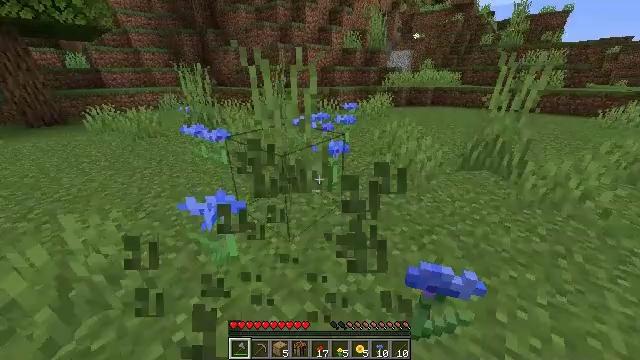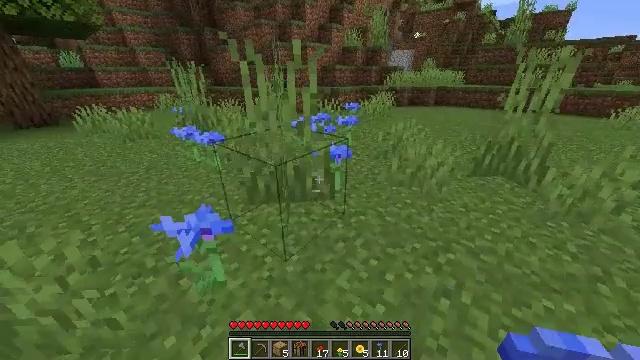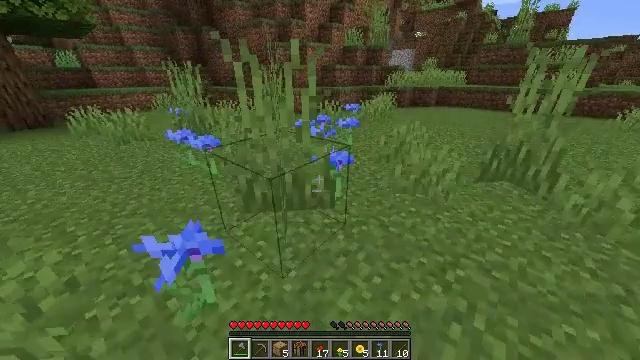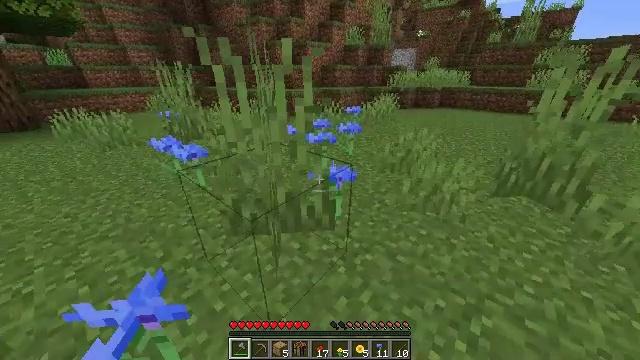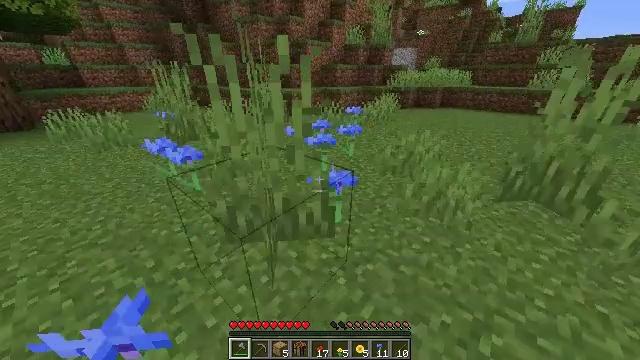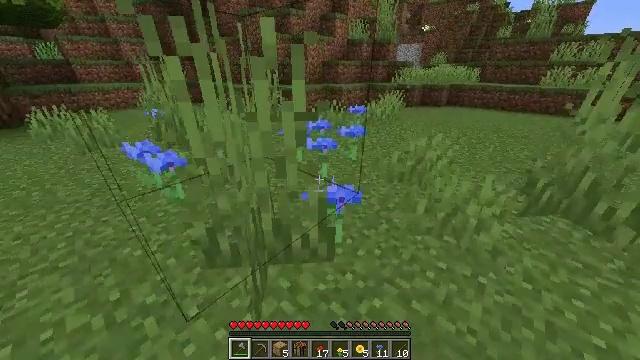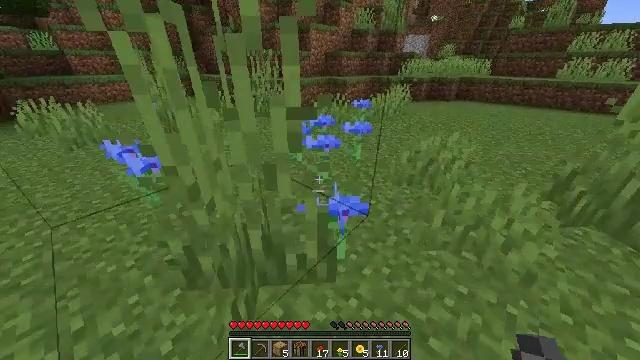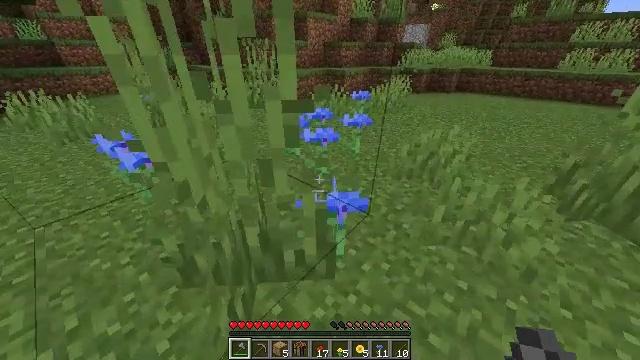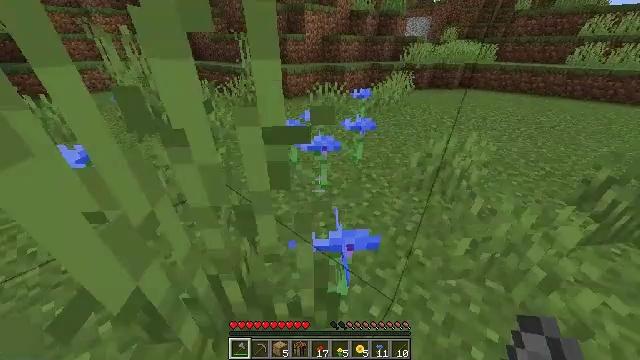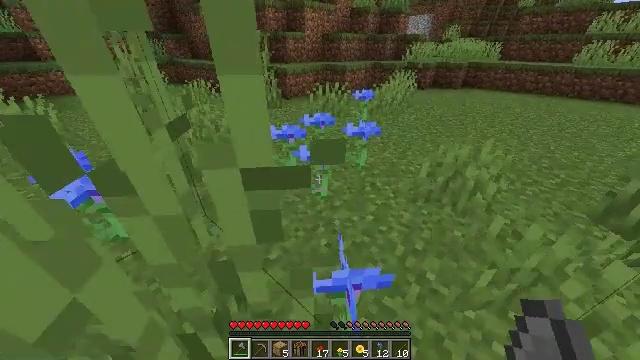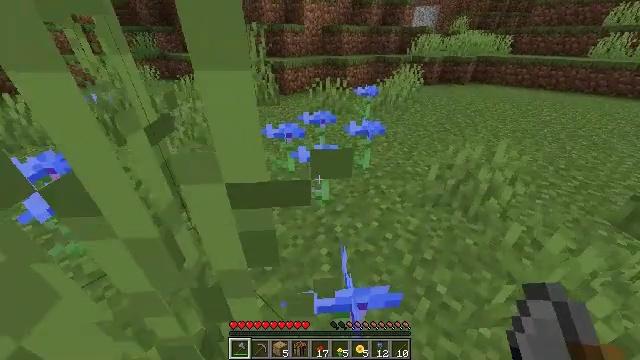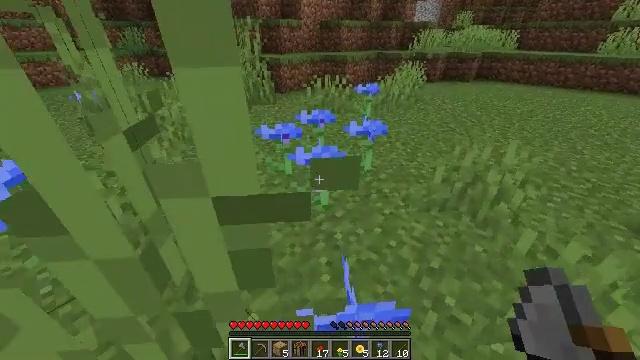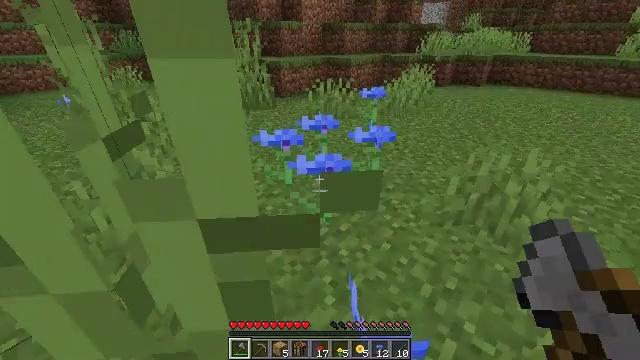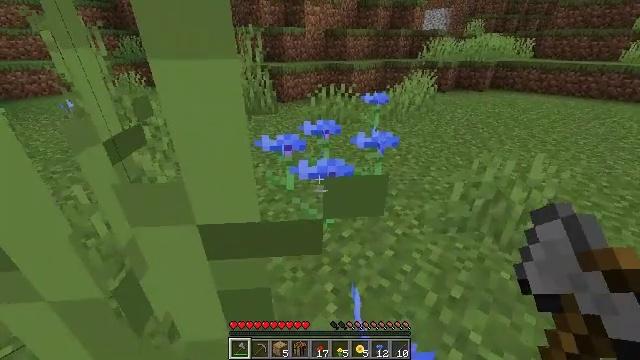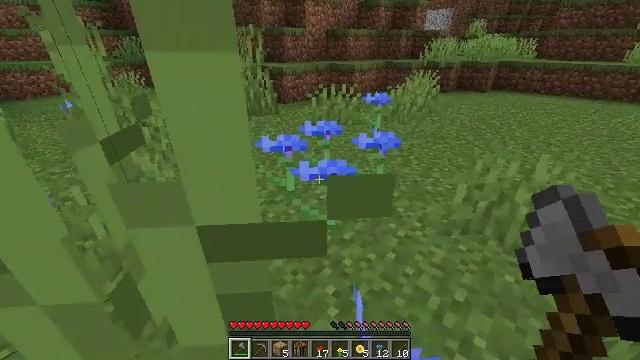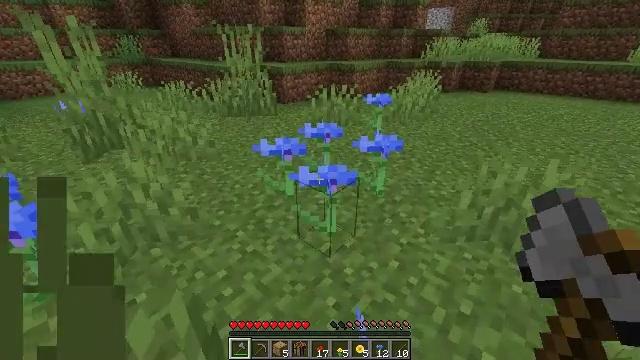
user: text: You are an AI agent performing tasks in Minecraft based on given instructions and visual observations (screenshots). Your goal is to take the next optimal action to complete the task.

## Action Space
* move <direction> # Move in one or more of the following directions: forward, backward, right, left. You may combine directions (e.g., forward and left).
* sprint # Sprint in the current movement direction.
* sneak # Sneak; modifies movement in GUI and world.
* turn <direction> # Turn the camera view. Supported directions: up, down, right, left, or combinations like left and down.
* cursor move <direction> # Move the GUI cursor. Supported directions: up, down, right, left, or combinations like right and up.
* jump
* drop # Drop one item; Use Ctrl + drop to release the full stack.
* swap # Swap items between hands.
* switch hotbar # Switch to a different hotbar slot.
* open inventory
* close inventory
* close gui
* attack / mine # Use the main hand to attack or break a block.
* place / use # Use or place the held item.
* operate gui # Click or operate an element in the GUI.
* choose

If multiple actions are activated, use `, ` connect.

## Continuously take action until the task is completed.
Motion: motion action
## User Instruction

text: Clear away tall grass.
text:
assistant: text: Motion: move forward
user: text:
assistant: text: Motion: move forward
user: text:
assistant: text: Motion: move forward
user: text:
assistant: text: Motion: move forward
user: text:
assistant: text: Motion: move forward
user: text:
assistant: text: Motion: move forward, turn down
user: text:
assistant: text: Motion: move forward, turn down
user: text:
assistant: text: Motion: move forward
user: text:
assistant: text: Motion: no_op
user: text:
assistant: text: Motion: no_op
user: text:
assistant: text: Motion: no_op
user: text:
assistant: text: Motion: turn up
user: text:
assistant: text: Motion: turn up
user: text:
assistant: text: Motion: no_op
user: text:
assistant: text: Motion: move forward, attack / mine
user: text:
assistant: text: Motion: move forward, attack / mine
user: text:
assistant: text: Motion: move forward, attack / mine
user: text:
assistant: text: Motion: move forward
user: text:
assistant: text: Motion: move forward
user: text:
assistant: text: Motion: move forward
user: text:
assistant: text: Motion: no_op